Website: macys
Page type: gifting
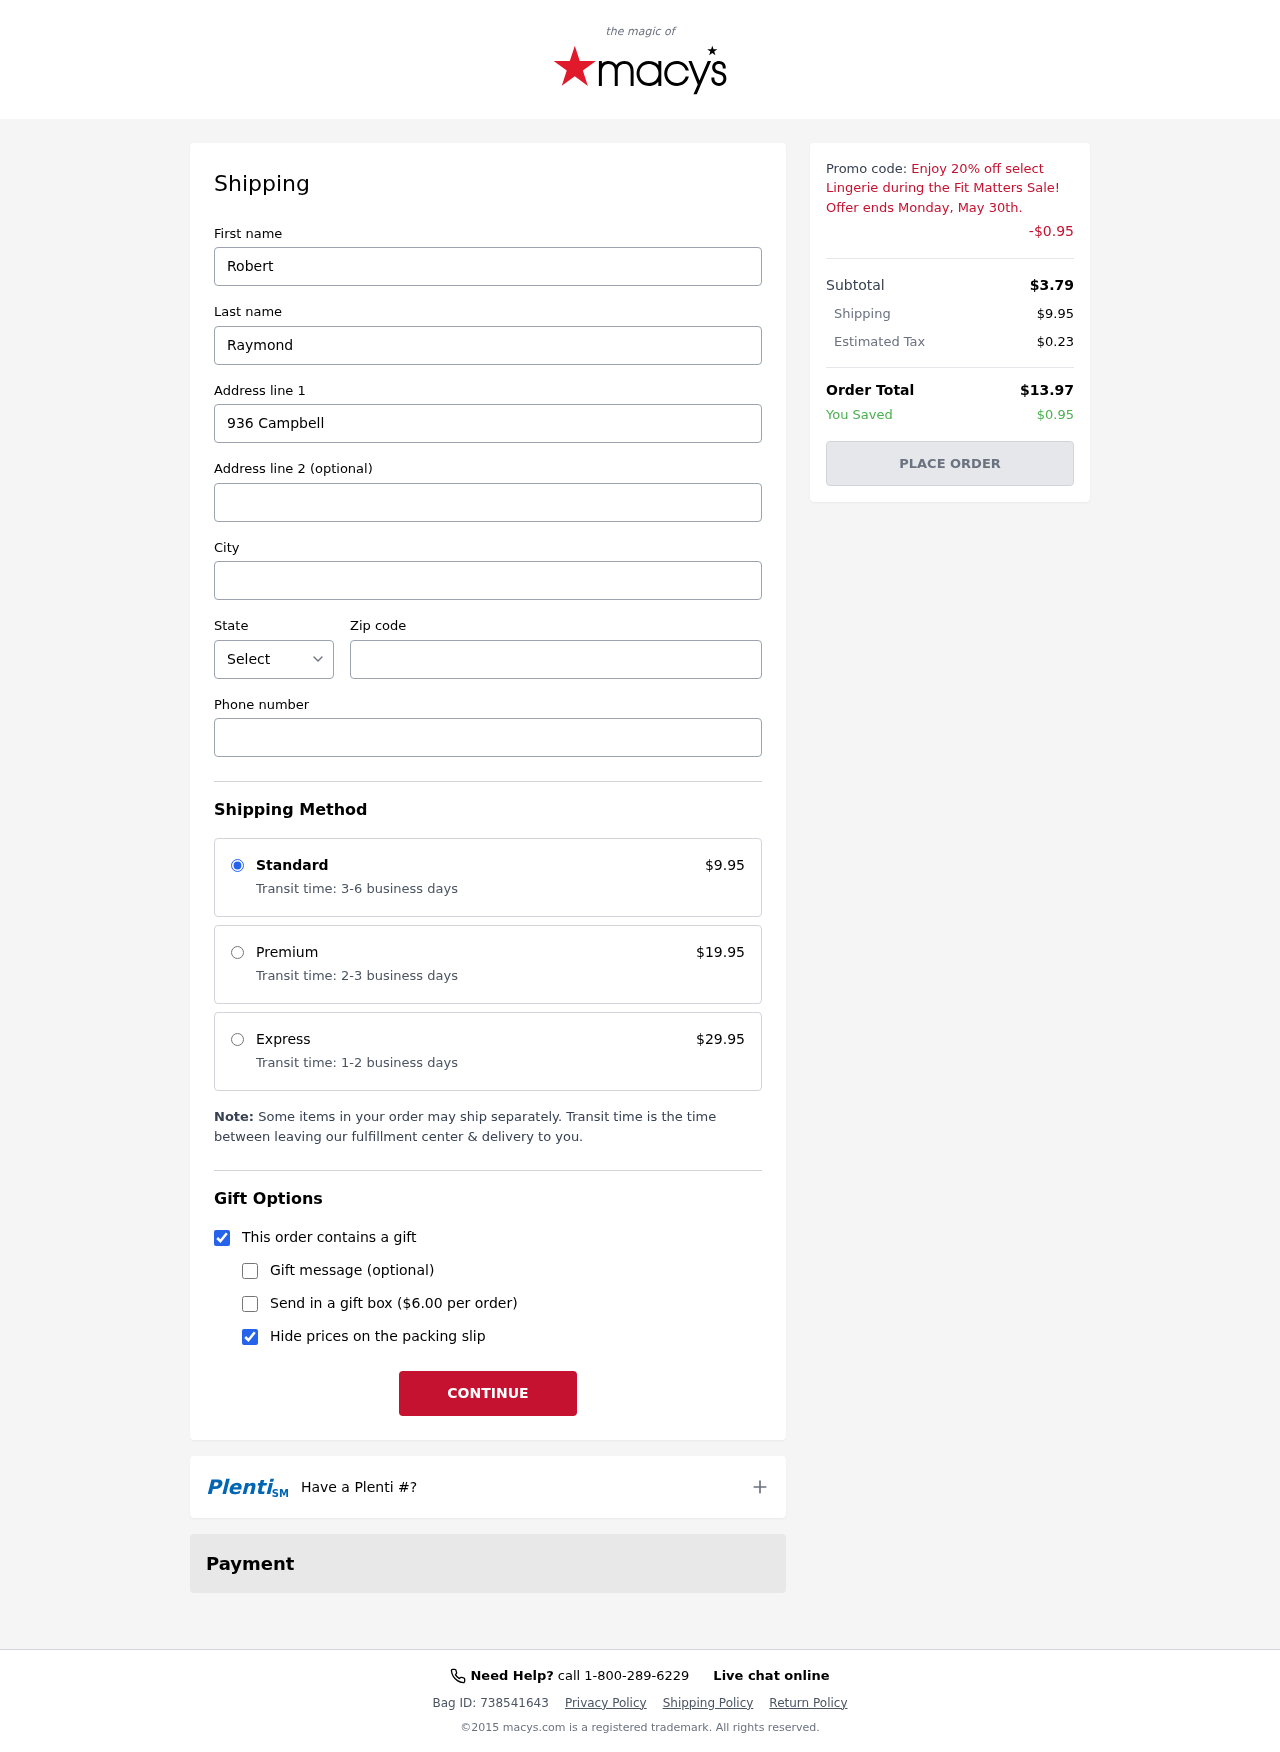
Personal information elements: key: PII_CITY
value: Bridgeston
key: PII_FIRSTNAME
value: Robert
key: PII_LASTNAME
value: Raymond
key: PII_PHONE
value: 6386912284
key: PII_POSTCODE
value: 93388
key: PII_STATE_ABBR
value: MI
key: PII_STREET
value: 936 Campbell Grove
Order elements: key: ORDER_SHIPPING_COST
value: $9.95
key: ORDER_DISCOUNT
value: -$0.95
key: ORDER_SUBTOTAL
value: $3.79
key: ORDER_TAX
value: $0.23
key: ORDER_TOTAL
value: $13.97
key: ORDER_SAVINGS
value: $0.95